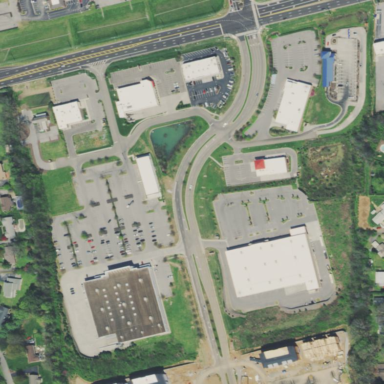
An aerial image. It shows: Retail area.